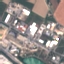
Label: Industrial